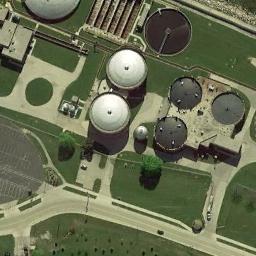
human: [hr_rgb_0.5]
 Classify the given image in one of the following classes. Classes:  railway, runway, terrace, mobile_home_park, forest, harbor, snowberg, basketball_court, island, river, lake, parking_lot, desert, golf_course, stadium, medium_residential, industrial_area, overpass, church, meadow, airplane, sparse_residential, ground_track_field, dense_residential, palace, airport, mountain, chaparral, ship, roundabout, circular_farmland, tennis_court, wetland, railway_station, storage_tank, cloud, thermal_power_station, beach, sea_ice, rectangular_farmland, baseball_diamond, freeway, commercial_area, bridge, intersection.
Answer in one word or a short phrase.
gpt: storage_tank